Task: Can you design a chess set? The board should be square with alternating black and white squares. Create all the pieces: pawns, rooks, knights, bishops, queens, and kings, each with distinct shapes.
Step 2570:
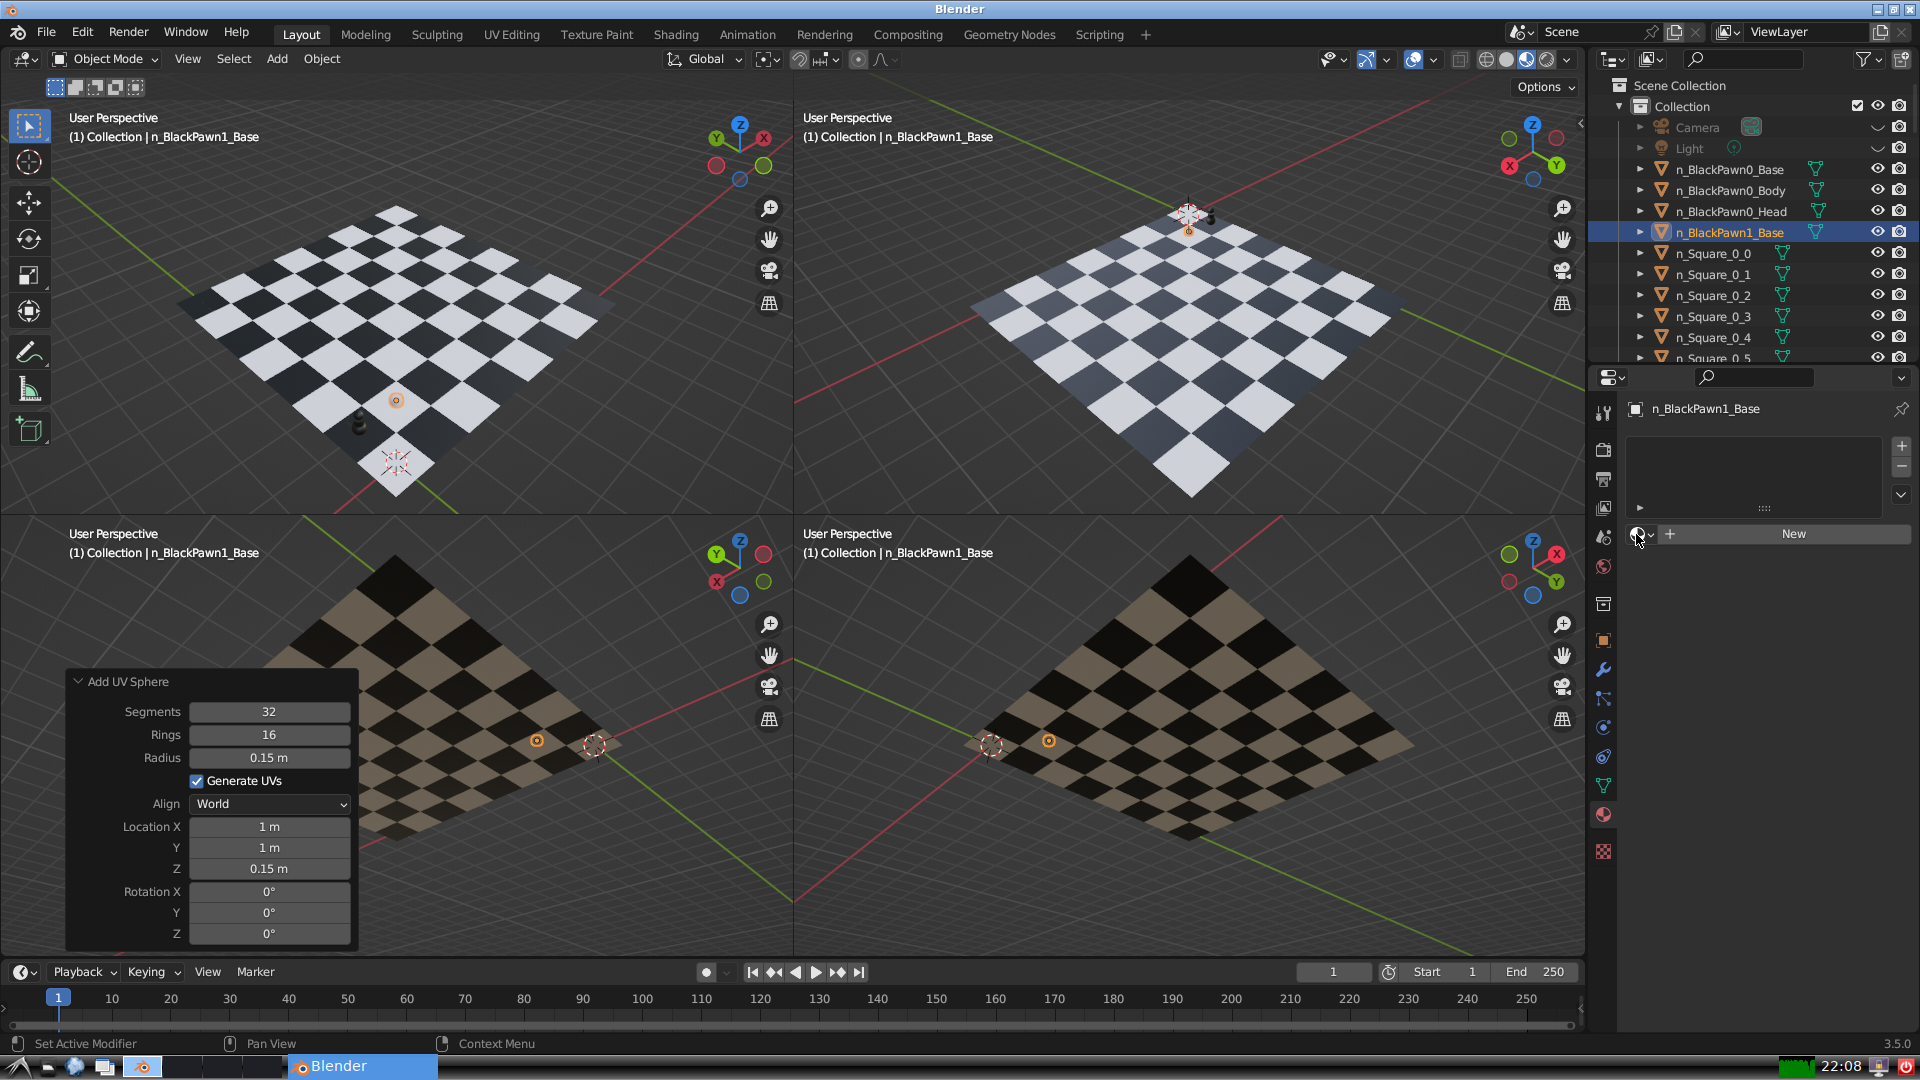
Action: click: no